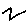
Label: zigzag